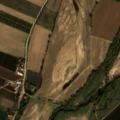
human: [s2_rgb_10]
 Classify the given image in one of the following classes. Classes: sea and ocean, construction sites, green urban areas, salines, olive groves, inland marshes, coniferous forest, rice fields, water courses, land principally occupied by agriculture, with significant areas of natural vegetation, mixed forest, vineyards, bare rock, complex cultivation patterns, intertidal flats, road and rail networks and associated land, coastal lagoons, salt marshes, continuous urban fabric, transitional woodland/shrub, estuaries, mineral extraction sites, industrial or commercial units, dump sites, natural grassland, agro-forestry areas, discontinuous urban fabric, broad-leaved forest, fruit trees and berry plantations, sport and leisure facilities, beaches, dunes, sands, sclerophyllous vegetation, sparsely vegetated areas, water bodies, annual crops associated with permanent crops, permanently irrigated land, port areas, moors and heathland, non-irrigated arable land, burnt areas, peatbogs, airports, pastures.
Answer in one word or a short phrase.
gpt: permanently irrigated land, vineyards, natural grassland, beaches, dunes, sands, water courses